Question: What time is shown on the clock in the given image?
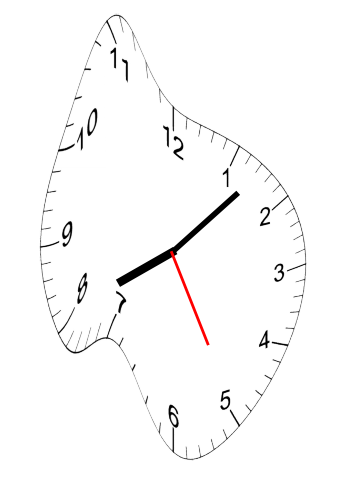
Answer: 08:07:25